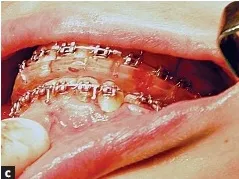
Final CAD/CAM splint. Fitting the dental arches.
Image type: medical_photograph (skin_photograph)